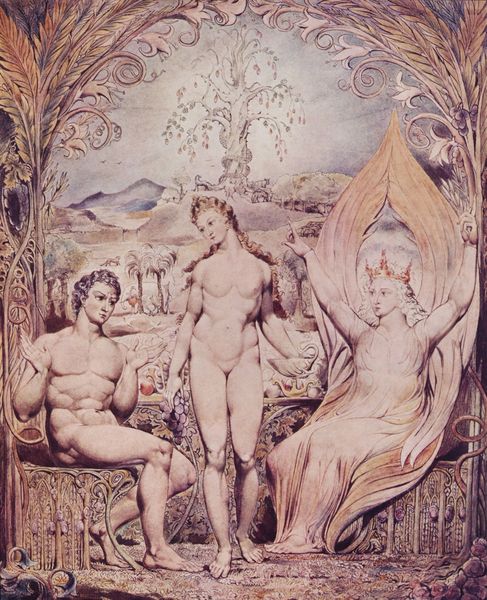
Titel: Erzengel Raphael mit Adam und Eva
Künstler: William Blake
Standort: Boston (Massachusetts)
Institution: Museum of Fine Arts
Schlagwörter: akt, baum, berg, blau, blätter, dunkel, flügel, gemälde, himmel, mann, nackt, nackter, rubens, schatten, vogel, wasser, akte, bäume, frauen, gelb, komposition, landschaft, menschen, ocker, sitzen, braun, frau, grau, haar, hell, hintergrund, kleid, licht, paris, schwarz, stuhl, symbol, szene, weiss, zeichnung, beige, ornament, symbolismus, alt, blond, arm, arme, bibel, federn, rahmen, schale, stehen, bild, gesten, horizont, hügel, natur, zweige, boden, gold, haare, lange haare, sitzend, stehend, drei, paar, pflanze, pflanzen, england, krone, locken, rosa, brunnen, engel, früchte, ranken, beine, perücke, apfel, sitz, berge, gebirge, bank, figuren, romantik, könig, thron, wein, jugendstil, muskeln, ornamente, verzierung, metall, palme, palmwedel, bauch, kontrapost, nackte, scham, adam, barfuss, eva, paradies, antike, unbekleidet, erkenntnis, schlange, tron, allegorie, mythologie, göttin, lilie, jüngling, voluten, antik, muskel, palmen, königin, muschel, traube, ähren, lilien, kupferstich, vertreibung, geflügelt, baum der erkenntnis, garten eden, farne, mandorla, symbolisch, blake, lebensbaum, cherubim, barbusig, palemen, william blake, jugensstil, adam eva, colorierung, theaterkulisse, frai, baum des lebens, antika, amm, patel, szenendarstellung, stuhl apfel, muskulöse, müslen